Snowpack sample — Snodgrass Mountain, Crested Butte, Colorado (2/4/25, 12:06 PM MST)
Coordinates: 38.923, -106.968
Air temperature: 35 °F
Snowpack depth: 80 cm
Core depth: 20 cm
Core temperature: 33.8 °F
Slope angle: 14°, slope face: 78°
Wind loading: low
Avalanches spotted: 0
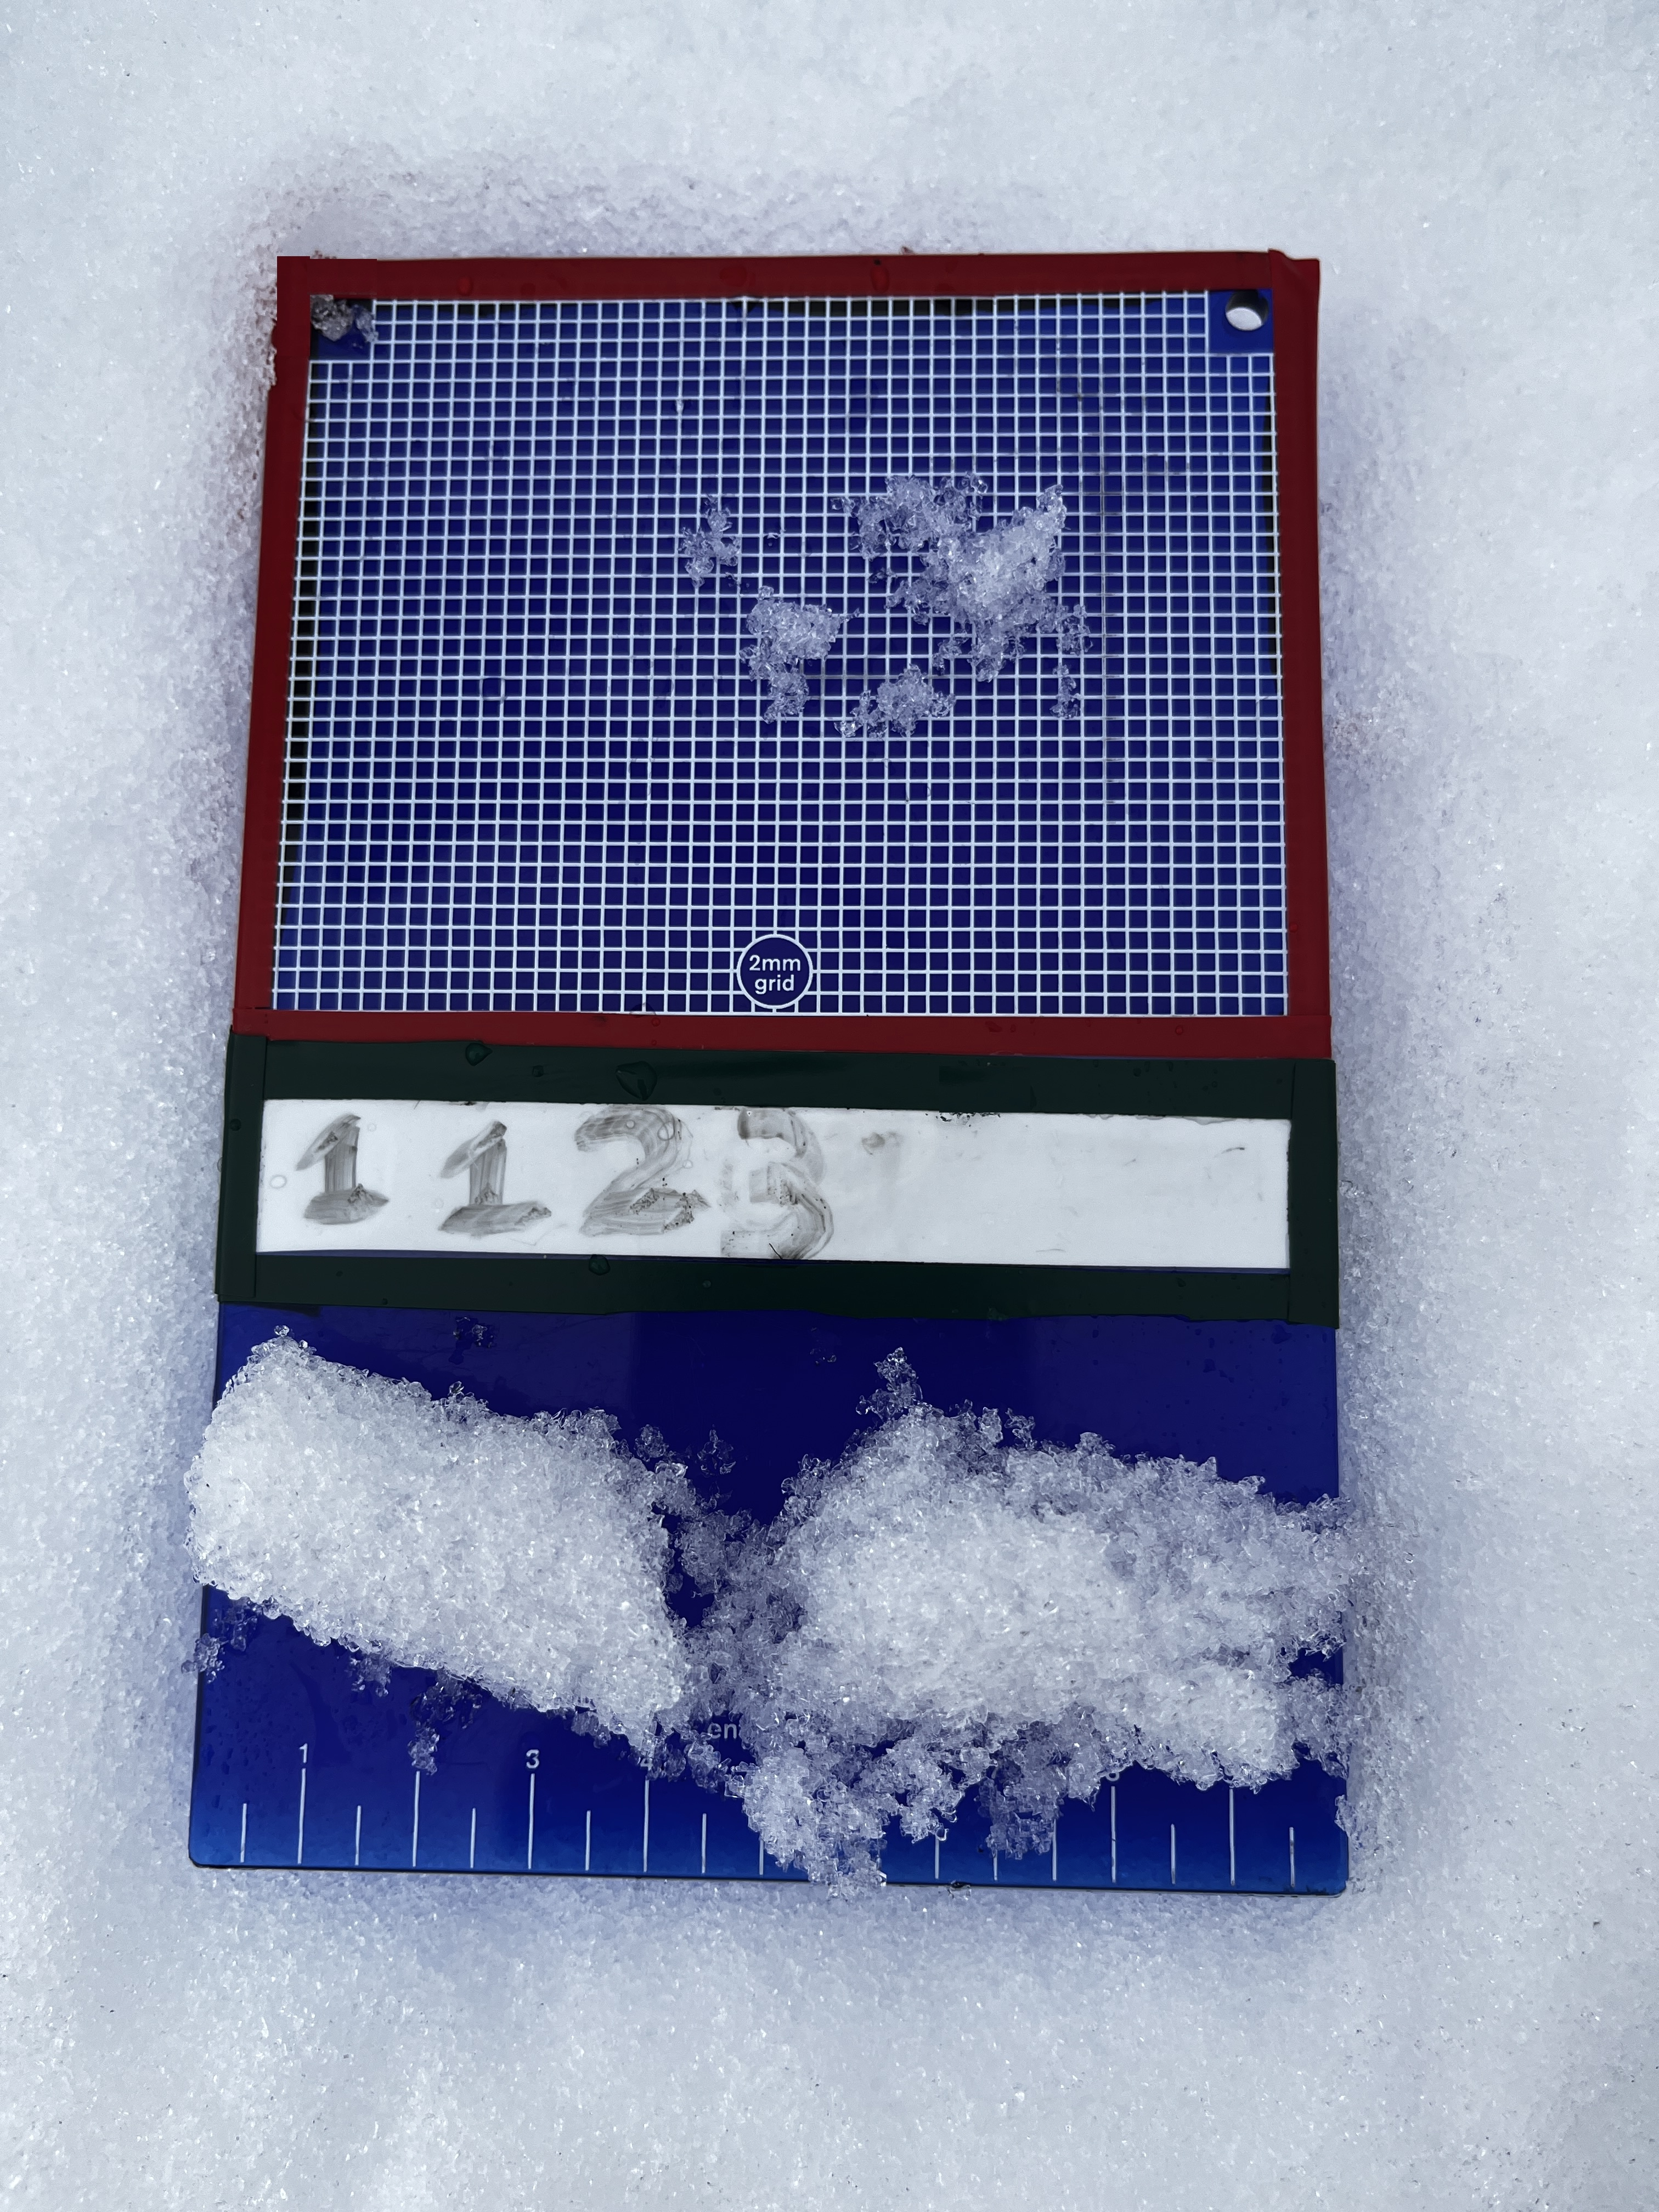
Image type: crystal_card
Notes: No avalanches nearby, unusually warm weather for the last month reported by residents, Collected 25 yards from treeline